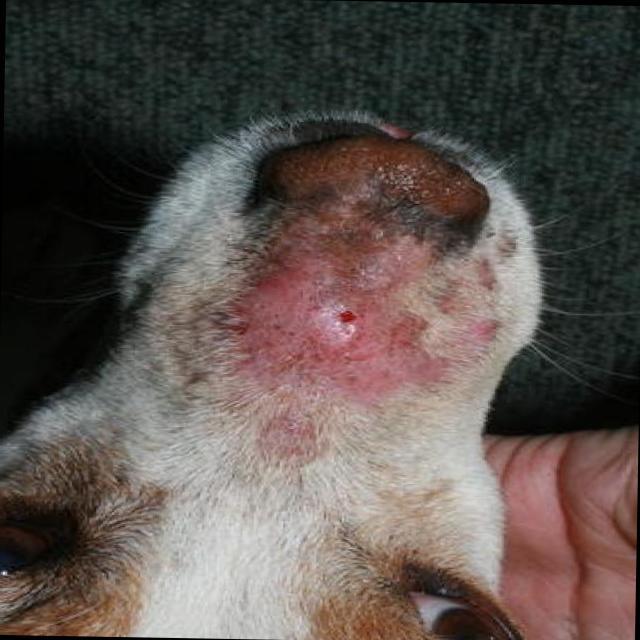
Canine ringworm (Dermatophytosis) — fungal infection caused by Microsporum or Trichophyton. Presents with circular alopecia, scaling, crusting, and broken hairs.